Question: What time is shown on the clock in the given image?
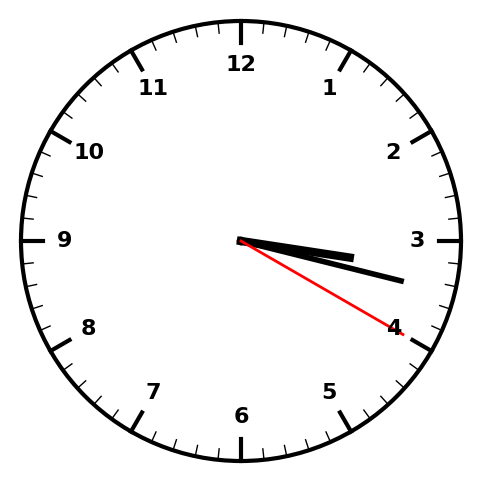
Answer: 03:17:20